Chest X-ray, PA view. Patient: 19 years old, sex M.
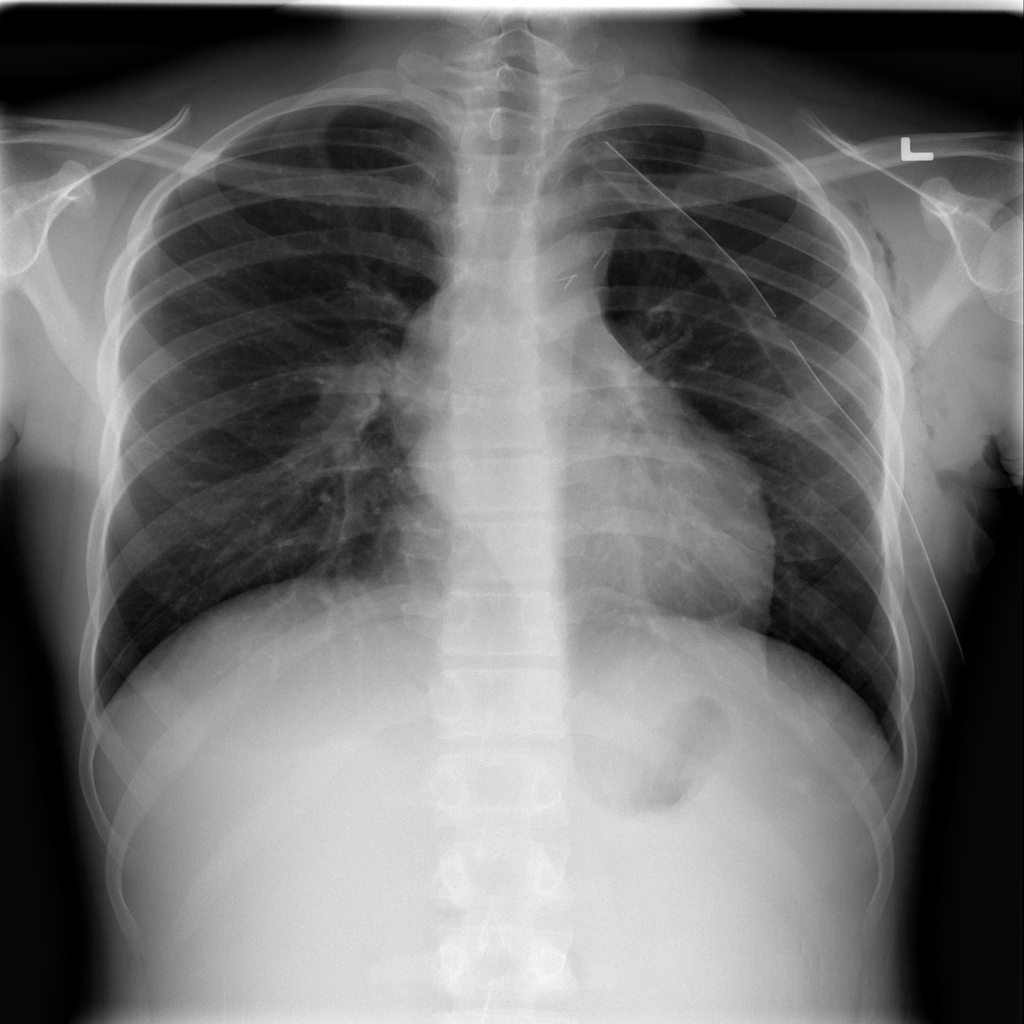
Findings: No Finding